Field crop: maize
Growth stage: 2
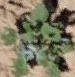
Species: chenopodium